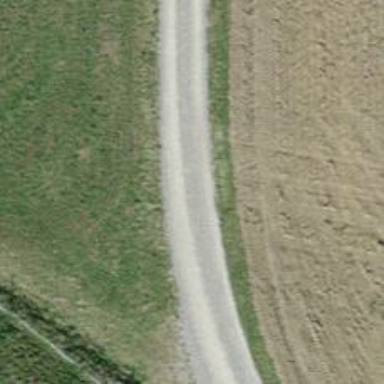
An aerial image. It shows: Pebblestone track with grade2 tracktype.